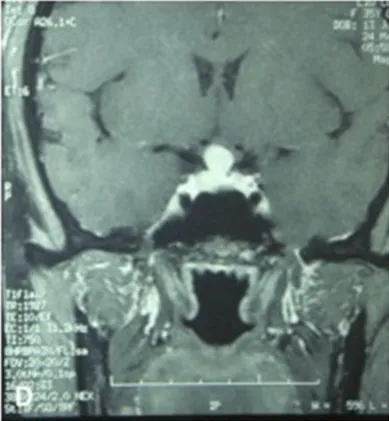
The MRI of the brain and the pituitary. (B,D) The solid part of the lesion was significantly enhanced, no enhancement in cystic part, no abnormal signal in the brain parenchyma and paranasal sinus.
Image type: radiology (mri)